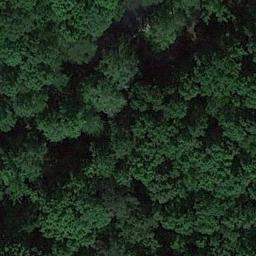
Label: forest